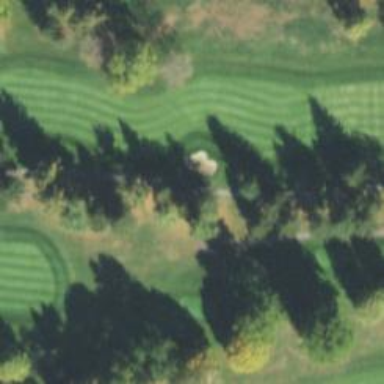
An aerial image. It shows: Service road used as golf cart path.